Question: The formula for getting the average of several numbers is of course well known:

And this formula can easily be used to get the average of 'chrono::duration's:
'''
template <class Rep0, class Period0>
auto
sum(const std::chrono::duration<Rep0, Period0>& d0)
{
return d0;
}
template <class Rep0, class Period0, class ...Rep, class ...Period>
auto
sum(const std::chrono::duration<Rep0, Period0>& d0,
const std::chrono::duration<Rep, Period>& ...d)
{
return d0 + sum(d...);
}
template <class ...Rep, class ...Period>
auto
avg(const std::chrono::duration<Rep, Period>& ...d)
{
return sum(d...) / static_cast<std::common_type_t<Rep...>>(sizeof...(d));
}
'''
But 'chrono::time_point's can't be added to one another. How can I average 'time_point's?
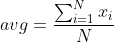
Answer: It helps to start out with the assumption that you add <URL>s, and then manipulate the formula to eliminate those additions:

First separate out from the sum:

Next both add subtract :

Factor and rearrange:

And then, since you are subtracting the same number of times as you are summing, you can include that into the sum:

Now you are summing <URL>s can easily build on that:
'''
template <class Clock, class Duration0, class ...Duration>
auto
avg(const std::chrono::time_point<Clock, Duration0>& t0,
const std::chrono::time_point<Clock, Duration>& ...t)
{
constexpr auto N =
static_cast<std::common_type_t<typename Duration0::rep,
typename Duration::rep...>>(1 + sizeof...(t));
return t0 + sum((t - t0)...) / N;
}
'''
Averaging a single <URL>. So an overload for that case is easily added:
'''
template <class Clock, class Duration0>
auto
avg(const std::chrono::time_point<Clock, Duration0>& t0)
{
return t0;
}
'''
This is written in C++14. It can be coded in C++11, using the <URL> syntax, which is more verbose, but completely doable.